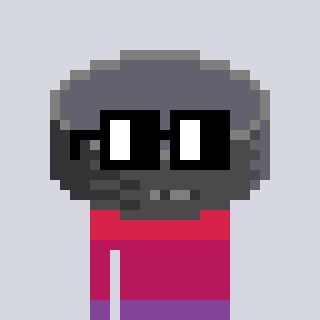
a pixel art character with square black glasses, a hockey puck-shaped head and a yellow-colored body on a cool background